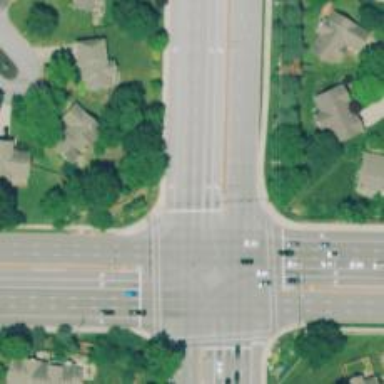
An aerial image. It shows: Road with dash markings.